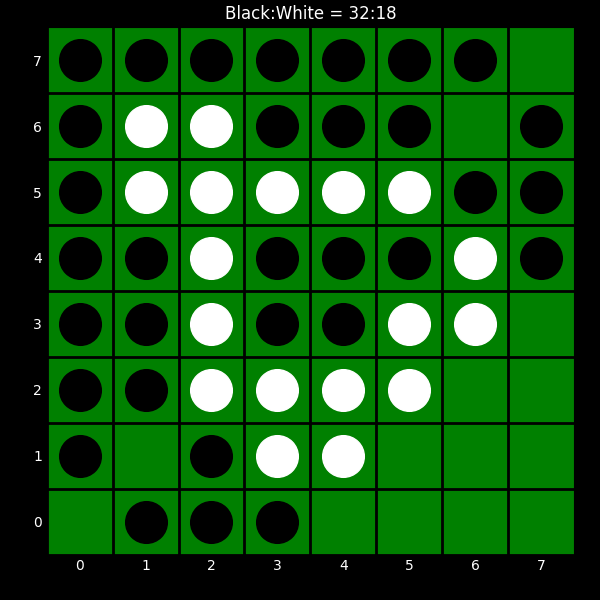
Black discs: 32
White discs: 18